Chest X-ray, PA view. Patient: 41 years old, sex M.
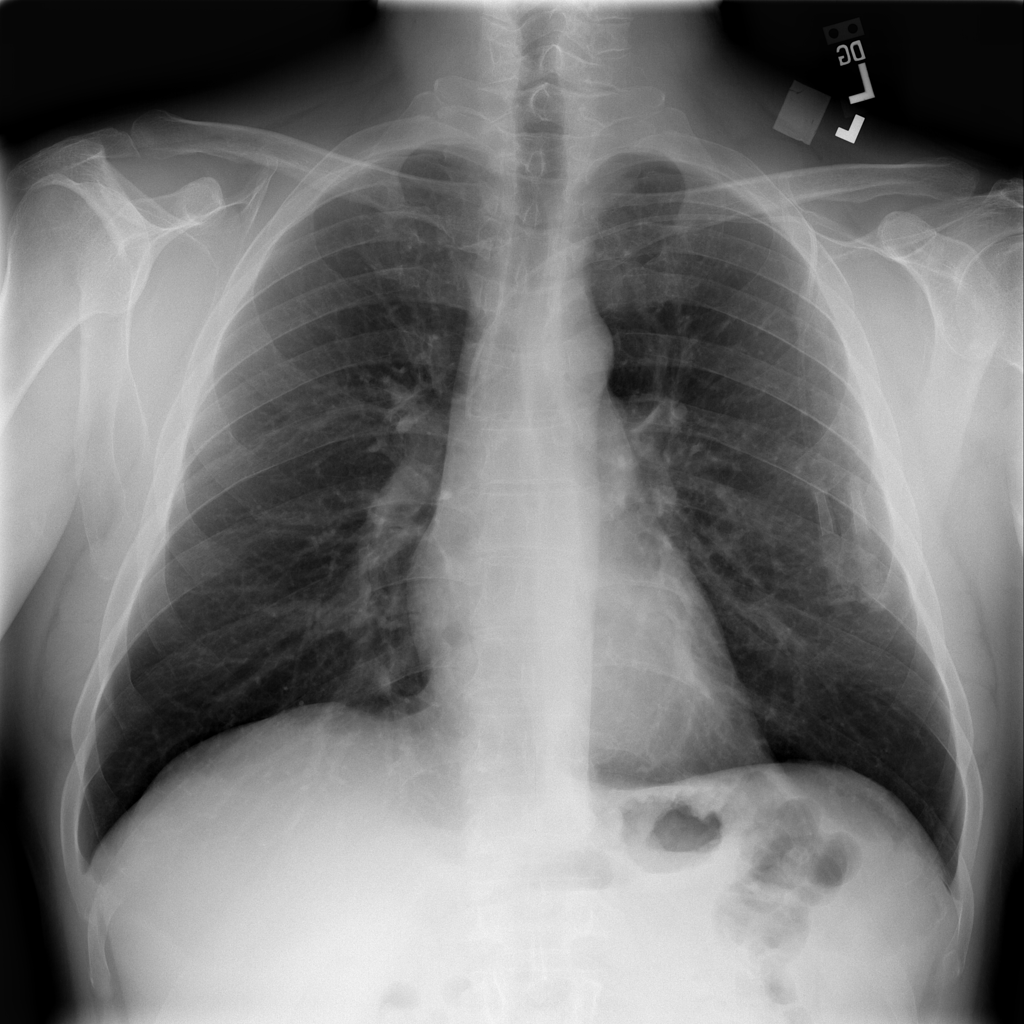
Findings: No Finding